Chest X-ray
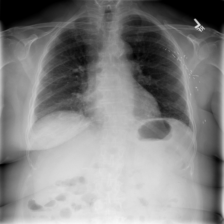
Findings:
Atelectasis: negative
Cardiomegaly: negative
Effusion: negative
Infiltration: negative
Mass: negative
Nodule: negative
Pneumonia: negative
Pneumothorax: negative
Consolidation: negative
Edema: negative
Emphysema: negative
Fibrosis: negative
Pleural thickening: positive
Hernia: negative